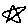
Label: star